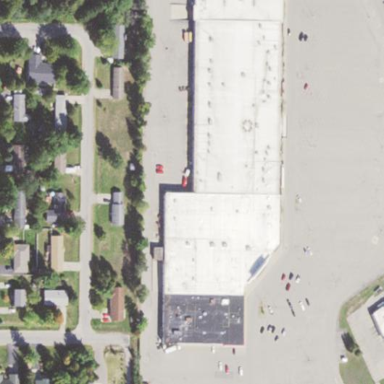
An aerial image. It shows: Mall building.